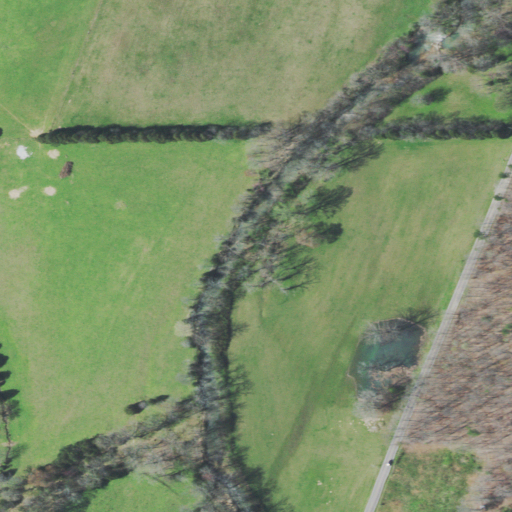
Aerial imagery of ridge(s) in Tennessee named No Pone Ridge containing pasture, deciduous forest, low intensity development, open development, and medium intensity development